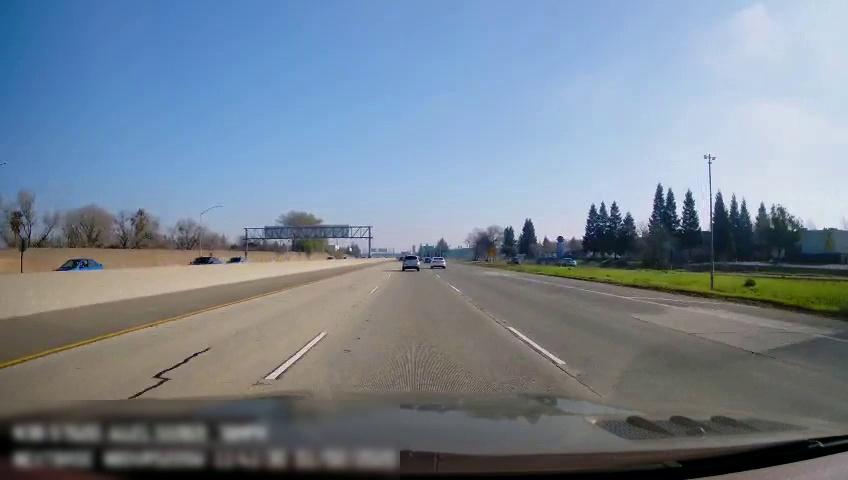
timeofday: Day
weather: Sunny
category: Vehicles | Car
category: Vehicles | Car
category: Vehicles | Car
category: Drivable Space
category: Vehicles | SUV
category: Vehicles | Car
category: Vehicles | Car
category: Lanes | Current Lane
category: Lanes | Current Lane
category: Lanes | Current Lane
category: Lanes | Alternate Lane
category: Traffic | Signs
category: Traffic | Signs
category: Traffic | Signs